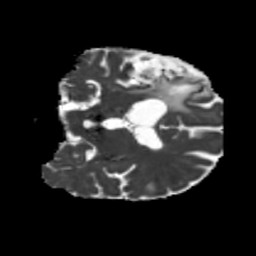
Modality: MD
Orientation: coronal
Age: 61
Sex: male
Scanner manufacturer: siemens
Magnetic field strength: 3 T
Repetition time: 5.25 s
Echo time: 0.08 s